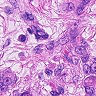
Metastatic tissue present: yes